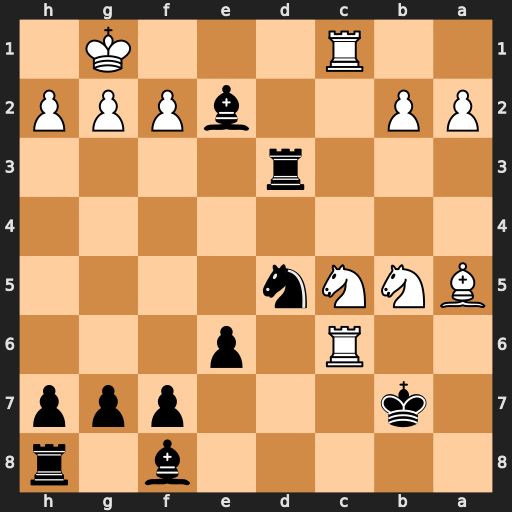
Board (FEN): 5b1r/1k3ppp/2R1p3/BNNn4/8/3r4/PP2bPPP/2R3K1
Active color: b
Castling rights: -
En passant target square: -
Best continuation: Kxc6 Na7+ Kd6 Nxd3 Bxd3